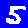
Digit: 5